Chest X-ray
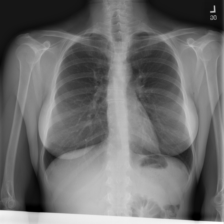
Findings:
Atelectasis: negative
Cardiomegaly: negative
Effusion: negative
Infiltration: negative
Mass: negative
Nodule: negative
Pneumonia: negative
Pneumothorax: negative
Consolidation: negative
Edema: negative
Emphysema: negative
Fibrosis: negative
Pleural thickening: negative
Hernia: negative